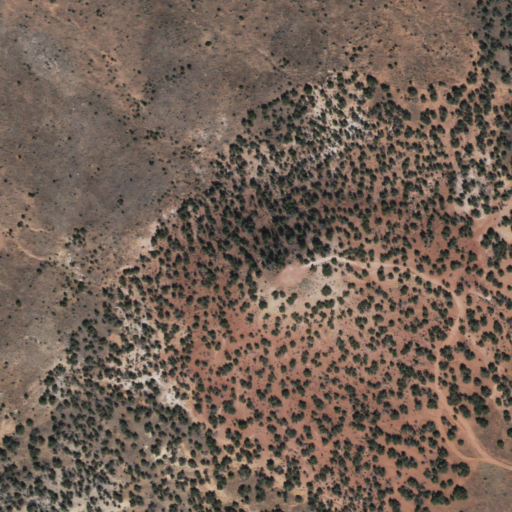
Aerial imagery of mountain in Arizona named Red Knoll containing shrub, evergreen forest, and grassland